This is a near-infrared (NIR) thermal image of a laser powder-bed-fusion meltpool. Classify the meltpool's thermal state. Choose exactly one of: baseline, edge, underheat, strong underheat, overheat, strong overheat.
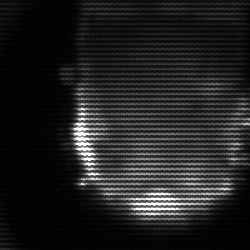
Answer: baseline